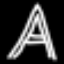
Label: The Eiffel Tower